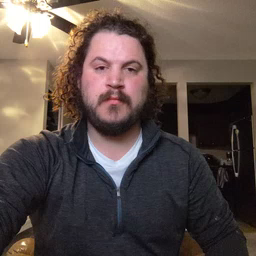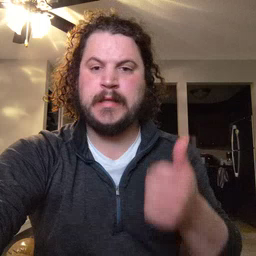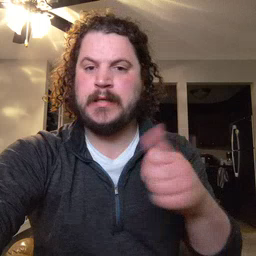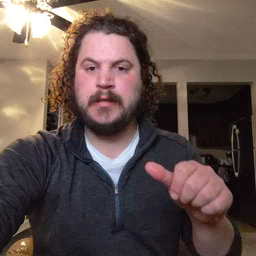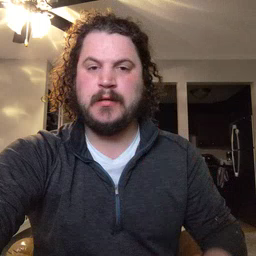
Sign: any